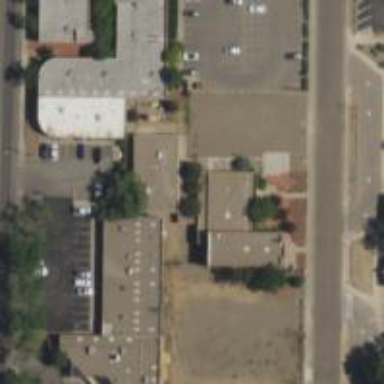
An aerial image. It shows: Sidewalk.